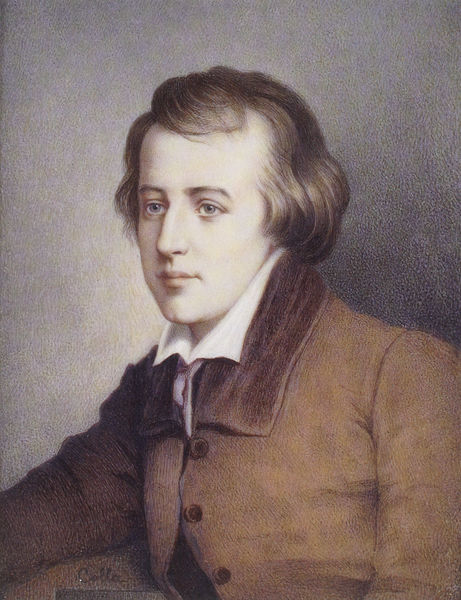
Titel: Heinrich Heine
Künstler: Colla
Institution: Düsseldorf, Heinrich-Heine-Institut
Schlagwörter: dunkel, gemälde, mann, schatten, weiß, braun, grau, haar, nase, zeichnung, blick, anzug, hemd, jacke, jung, augen, falten, gesicht, kragen, portrait, porträt, öl, haare, reich, brustbild, scheitel, traurig, schattierung, ernst, melancholisch, junge, verträumt, knöpfe, sakko, druck, portait, jagd, besorgt, jüngling, oberschicht, junger, buntstift, blazer, brustporträt, melancholiker, seitenporträt, knopfen, cooa, colla, weiche züge